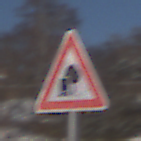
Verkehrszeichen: UnzureichendesLichtraumprofil
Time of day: MorningAfternoon
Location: Outdoor (Nature)
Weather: PartlyCloudy
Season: Winter
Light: Natural